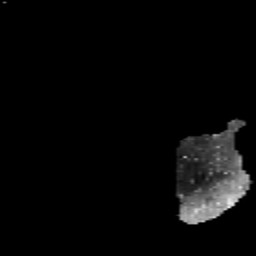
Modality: FA
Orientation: sagittal
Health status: healthy
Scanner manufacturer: siemens
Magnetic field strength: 3 T
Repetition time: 12 s
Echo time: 0.092 s